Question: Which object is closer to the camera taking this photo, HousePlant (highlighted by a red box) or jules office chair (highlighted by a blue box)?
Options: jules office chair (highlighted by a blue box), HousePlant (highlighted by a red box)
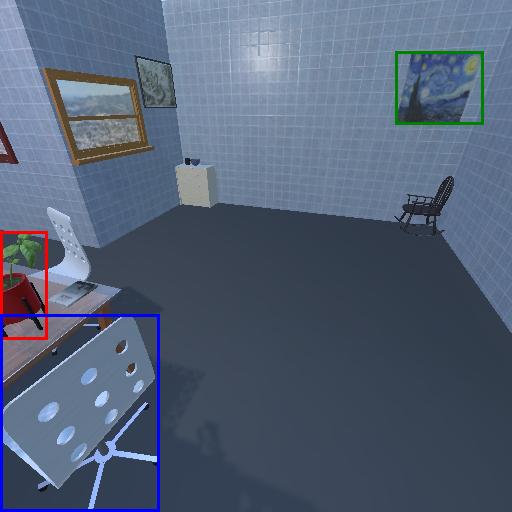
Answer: jules office chair (highlighted by a blue box)